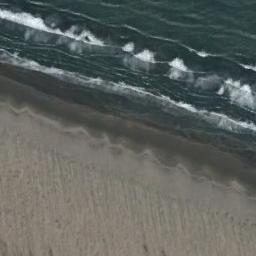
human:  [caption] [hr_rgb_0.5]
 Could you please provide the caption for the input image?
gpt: The beach with brown sand and the color of the seawater is dark blue .

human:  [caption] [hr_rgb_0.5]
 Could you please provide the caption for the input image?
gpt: A clear coastline is formed between the seawater and the beach .

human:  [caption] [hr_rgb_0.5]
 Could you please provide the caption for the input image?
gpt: Dark green water and gray sand .

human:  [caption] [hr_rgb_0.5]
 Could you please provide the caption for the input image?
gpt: There are white waves near the beach .

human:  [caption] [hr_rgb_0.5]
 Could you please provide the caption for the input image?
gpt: There are water marks on the beach .